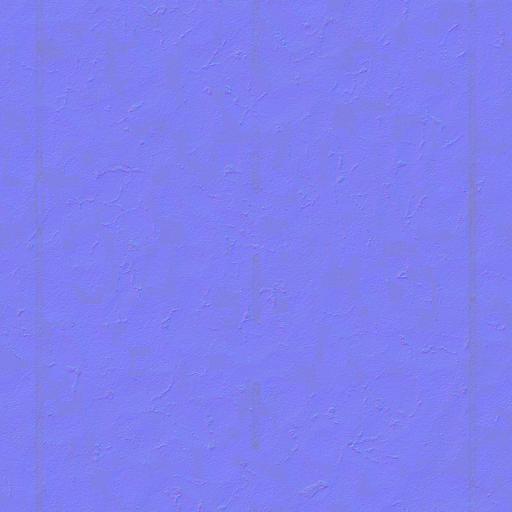
asphalt patches road street